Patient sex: M
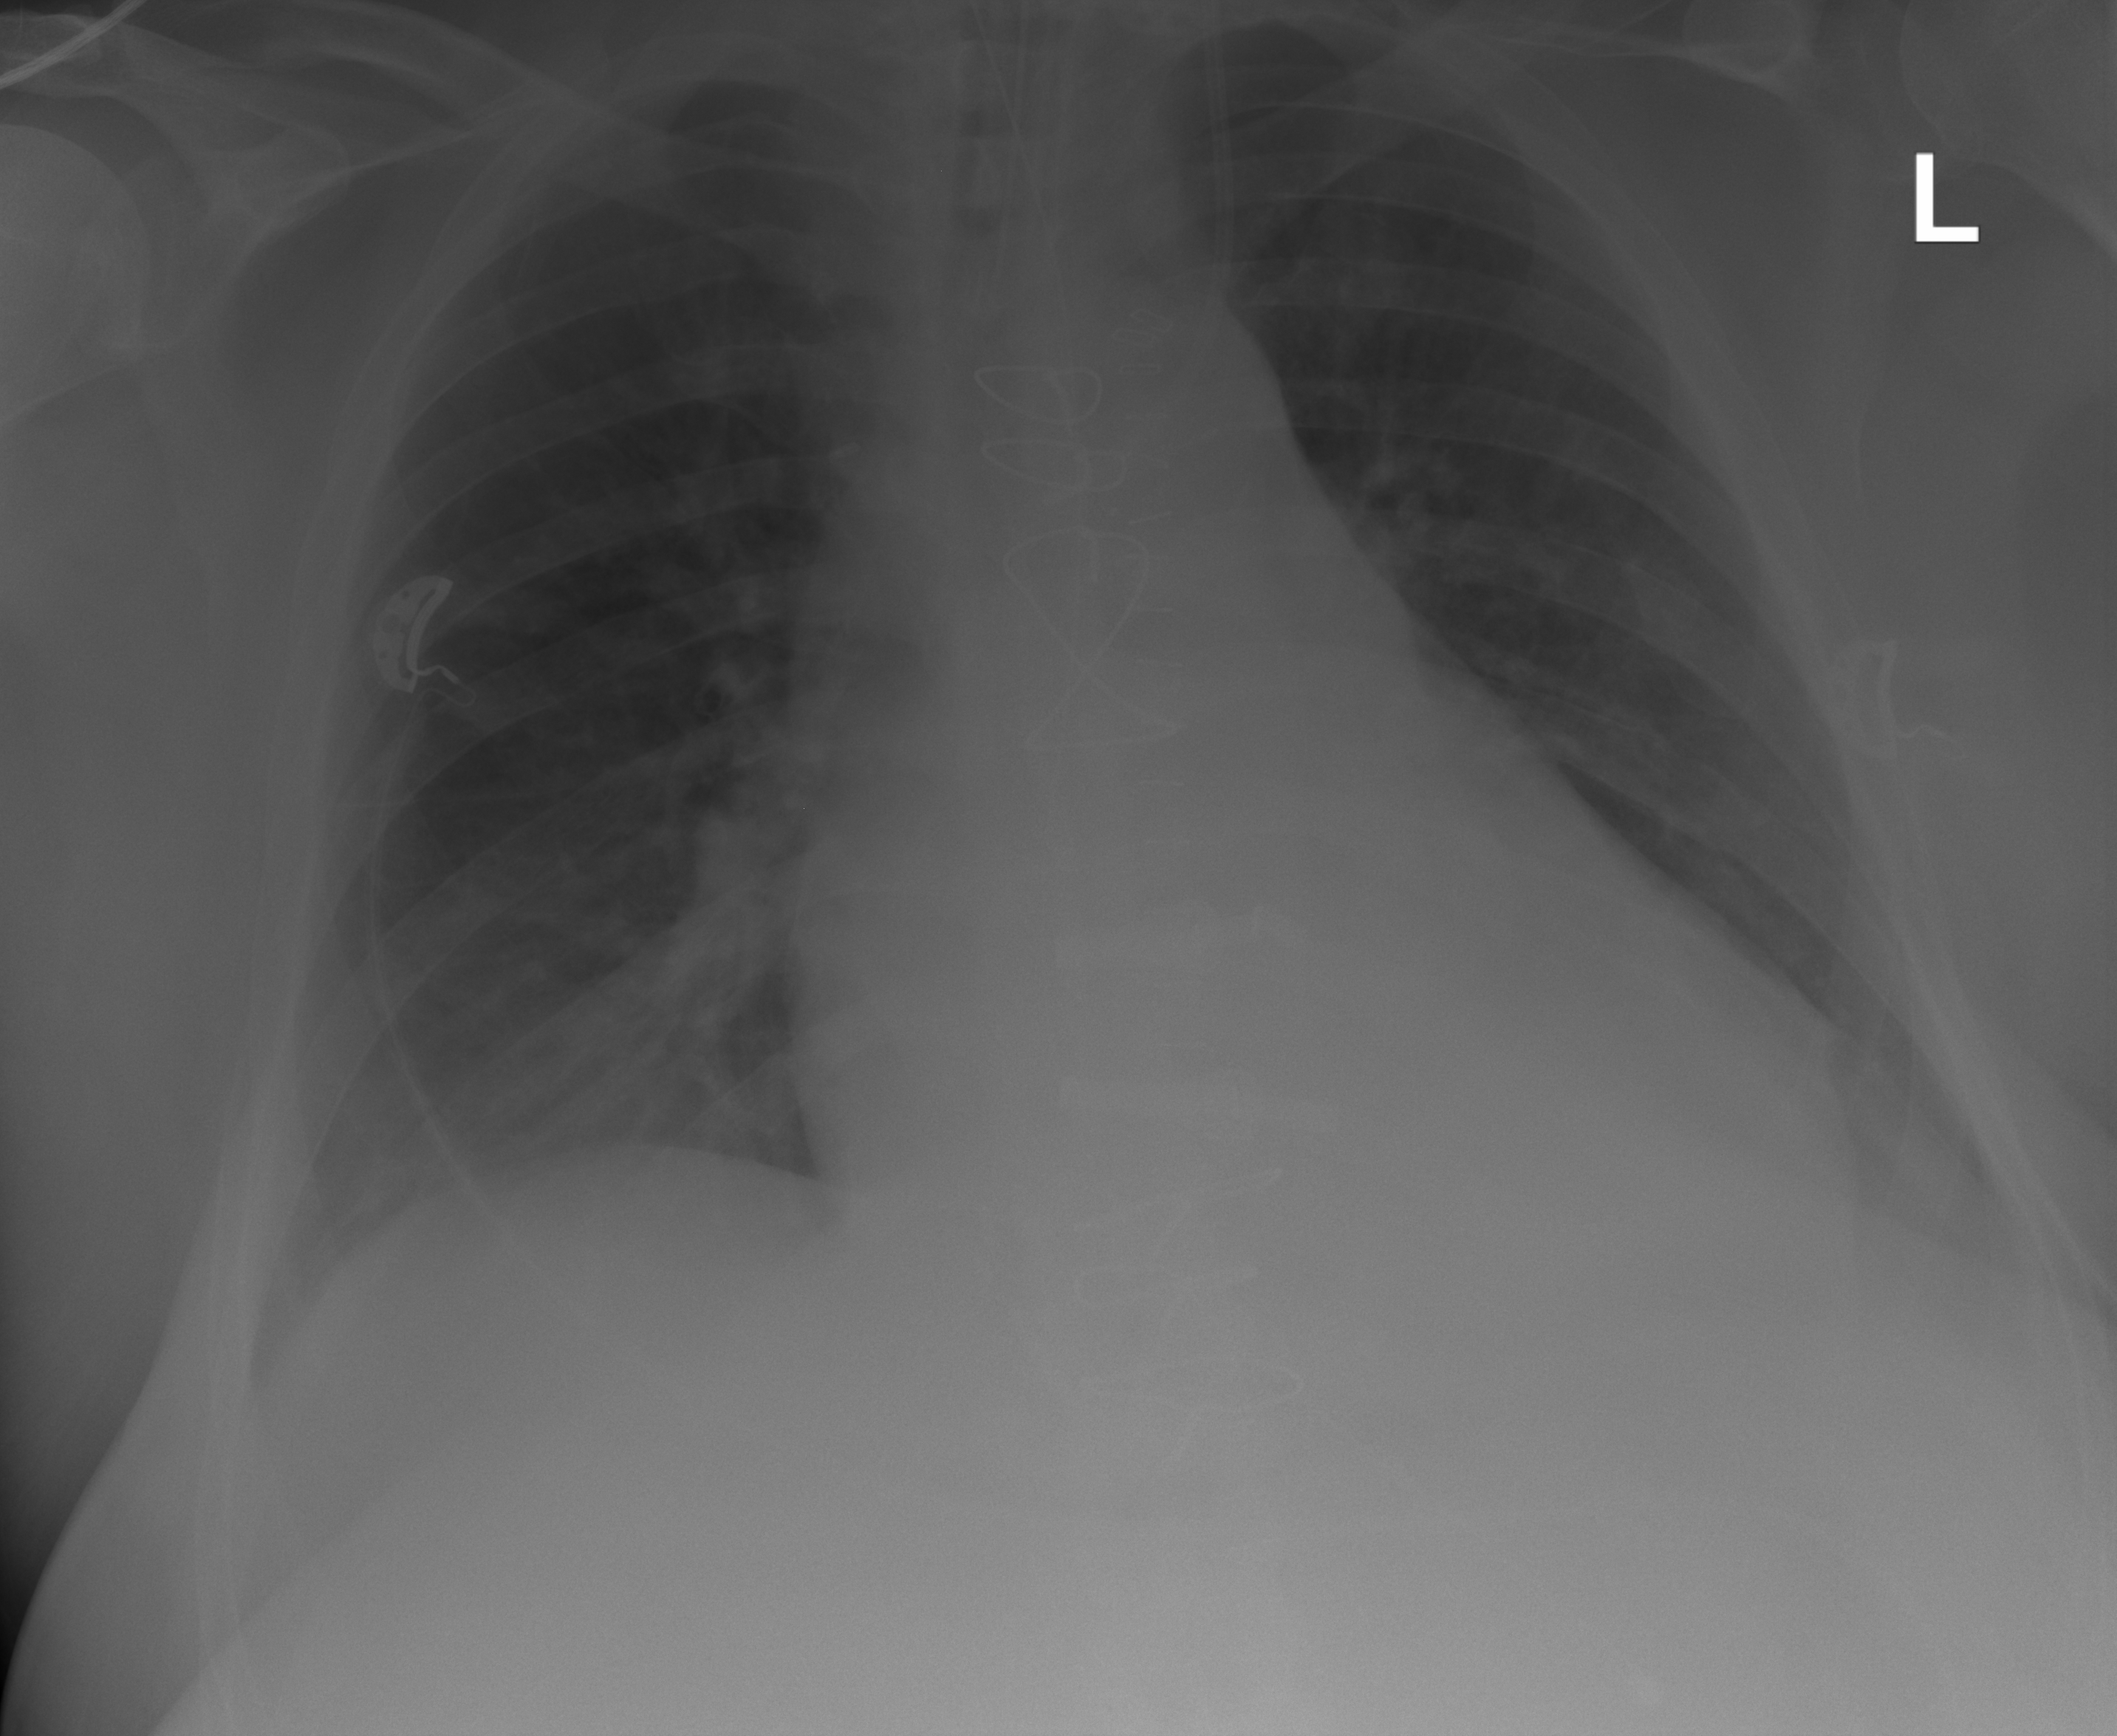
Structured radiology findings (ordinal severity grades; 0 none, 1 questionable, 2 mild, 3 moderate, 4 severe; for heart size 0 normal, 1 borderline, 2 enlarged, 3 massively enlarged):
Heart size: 2
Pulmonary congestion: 0
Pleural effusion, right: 2
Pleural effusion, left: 2
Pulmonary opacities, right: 2
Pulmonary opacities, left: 2
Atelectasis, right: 0
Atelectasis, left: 2